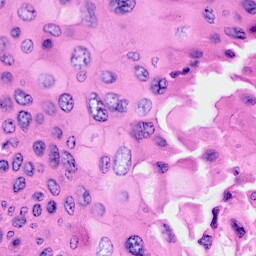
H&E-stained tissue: Cervix